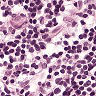
Metastatic tissue present: no